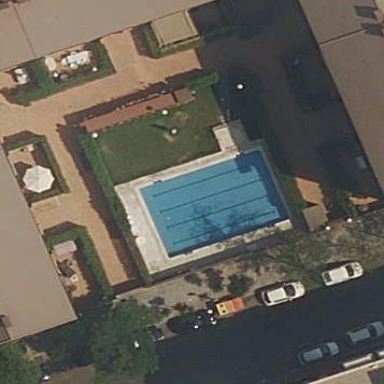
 perfect for swimming and other water activities."